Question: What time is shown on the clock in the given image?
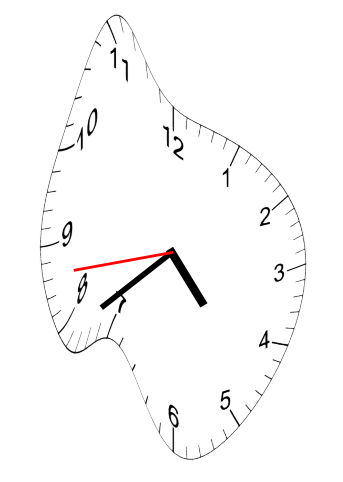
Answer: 04:38:43